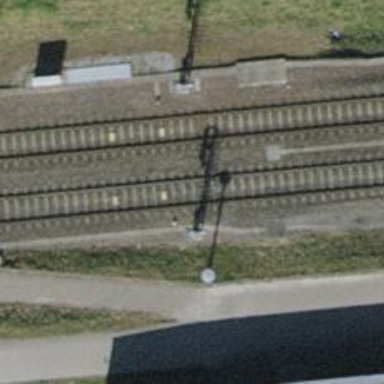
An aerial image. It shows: Railway signal.